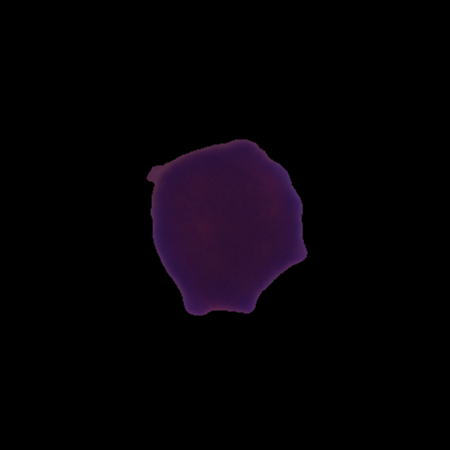
Label: healthy